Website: crate-barrel
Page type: address-validator
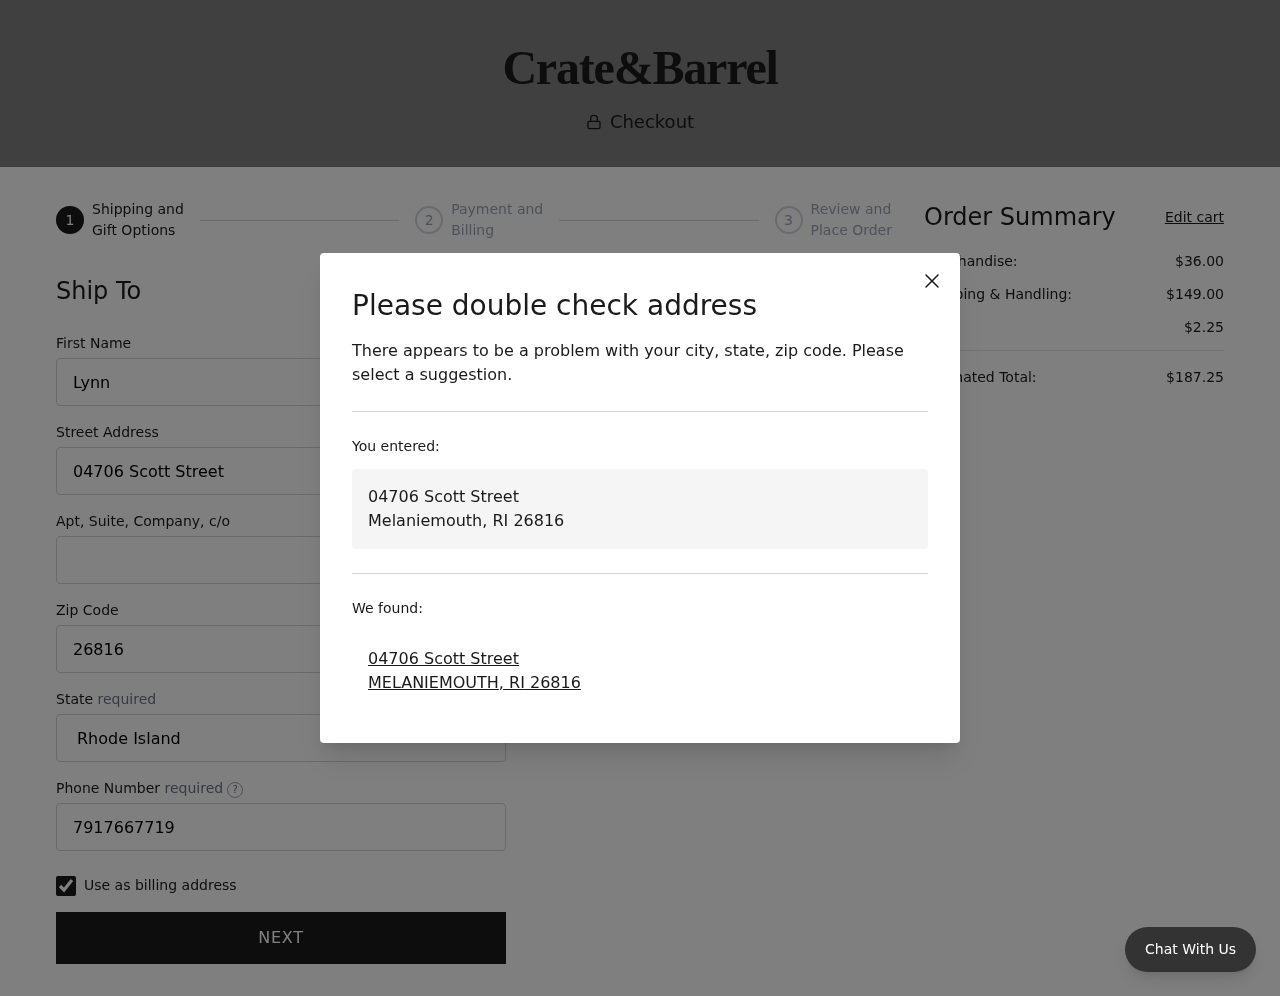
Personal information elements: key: PII_CITY
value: Melaniemouth
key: PII_CITY
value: MELANIEMOUTH
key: PII_FIRSTNAME
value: Lynn
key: PII_PHONE
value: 7917667719
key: PII_POSTCODE
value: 26816
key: PII_STATE
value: Rhode Island
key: PII_STATE_ABBR
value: RI
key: PII_STREET
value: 04706 Scott Street
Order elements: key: ORDER_SUBTOTAL
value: $36.00
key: ORDER_SHIPPING_COST
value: $149.00
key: ORDER_TAX
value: $2.25
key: ORDER_TOTAL
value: $187.25